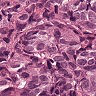
Metastatic tissue present: yes